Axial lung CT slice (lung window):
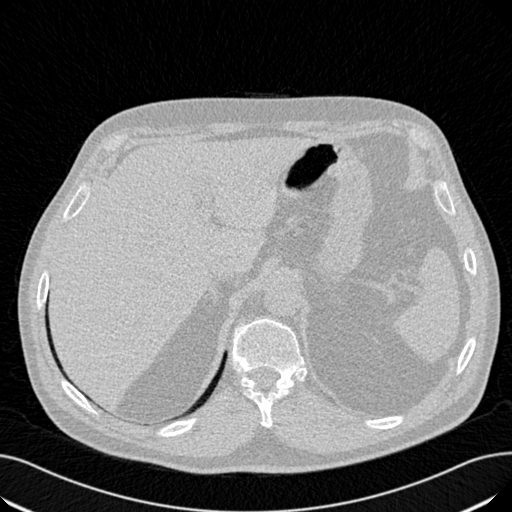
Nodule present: no